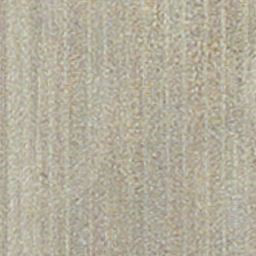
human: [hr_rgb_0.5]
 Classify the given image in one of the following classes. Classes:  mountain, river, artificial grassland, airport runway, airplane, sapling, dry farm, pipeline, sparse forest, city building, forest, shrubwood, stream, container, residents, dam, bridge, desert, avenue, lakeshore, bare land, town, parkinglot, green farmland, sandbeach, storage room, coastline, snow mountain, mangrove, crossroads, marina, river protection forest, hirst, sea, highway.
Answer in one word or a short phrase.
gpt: dry farm